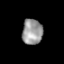
Tissue: lung
Cell type: Epithelial cells
Senescence score: 0.185
Nuclear area (px): 513
Mean DAPI intensity: 153.659